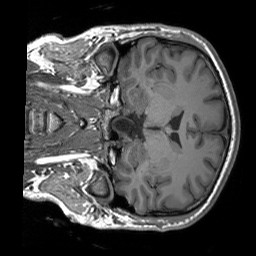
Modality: T1w
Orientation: coronal
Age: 24
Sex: male
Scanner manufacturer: siemens
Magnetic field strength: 3 T
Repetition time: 1.9 s
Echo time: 0.00243 s